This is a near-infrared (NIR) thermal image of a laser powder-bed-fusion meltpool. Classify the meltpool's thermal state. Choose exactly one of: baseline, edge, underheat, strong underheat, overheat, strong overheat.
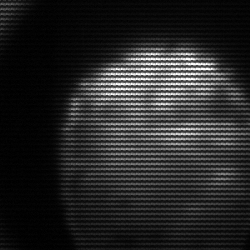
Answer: edge